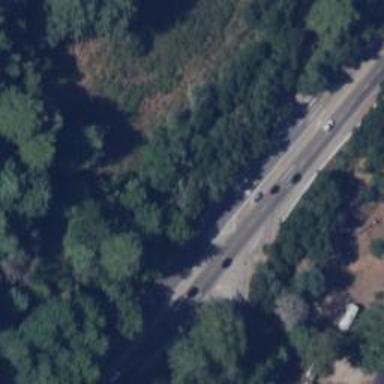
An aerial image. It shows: Asphalt trunk link road.